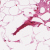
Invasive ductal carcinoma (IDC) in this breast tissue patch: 0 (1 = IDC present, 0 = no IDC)